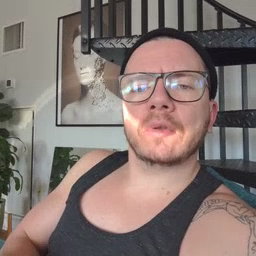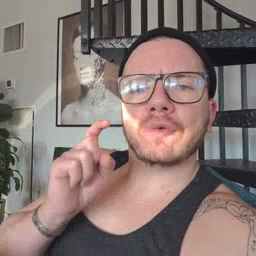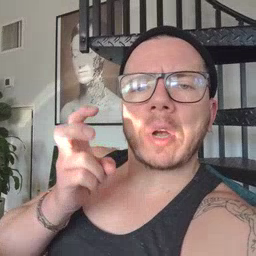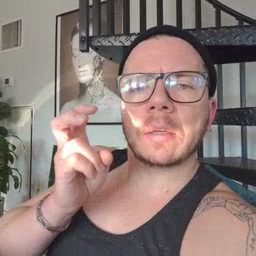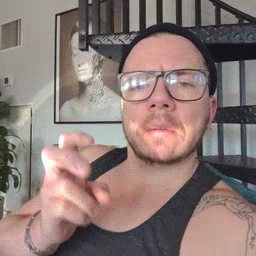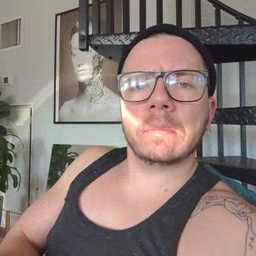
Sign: ride